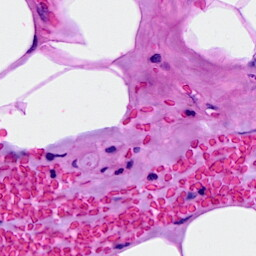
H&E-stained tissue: Breast